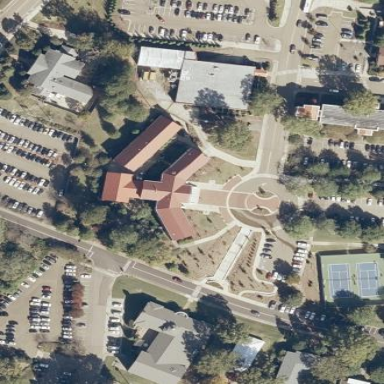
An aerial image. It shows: University building.